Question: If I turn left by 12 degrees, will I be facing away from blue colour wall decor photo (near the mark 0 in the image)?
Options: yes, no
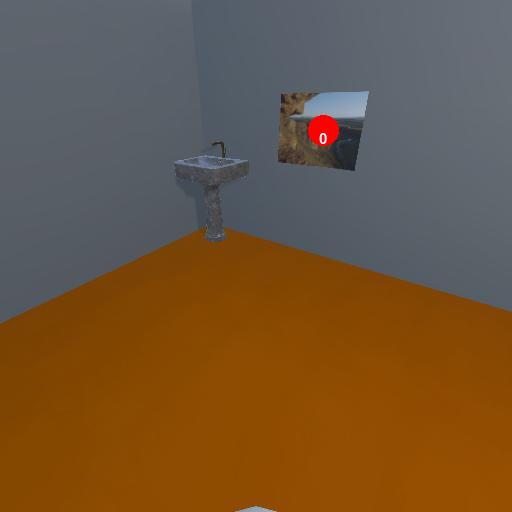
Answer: yes